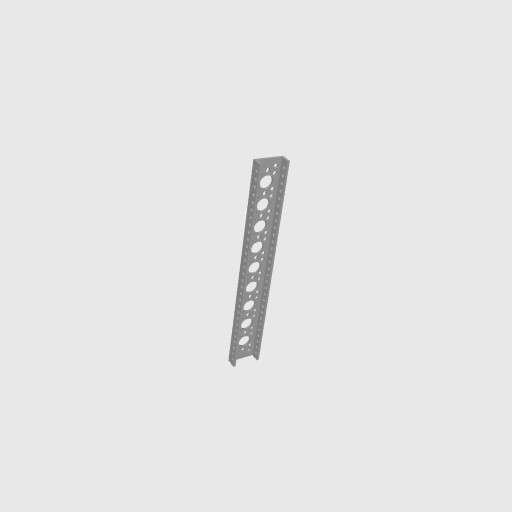
Part: MiniLowSideUChannel9H